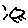
Label: sun